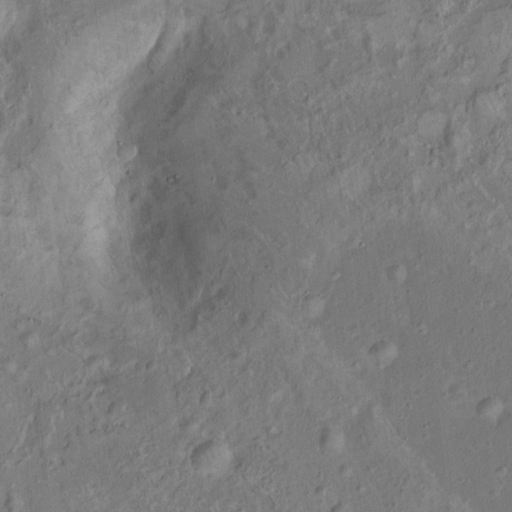
Classes present: Background, Cone